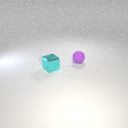
small purple rubber sphere to the right of small cyan metal cube